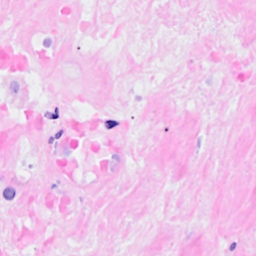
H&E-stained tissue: Breast